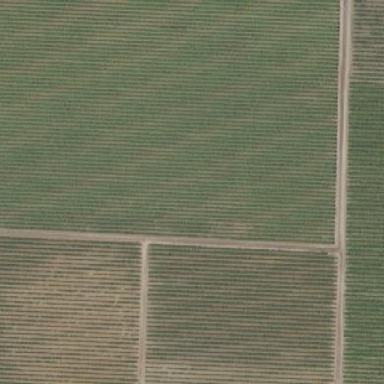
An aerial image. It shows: Crop field in farm area.